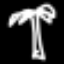
Label: palm tree